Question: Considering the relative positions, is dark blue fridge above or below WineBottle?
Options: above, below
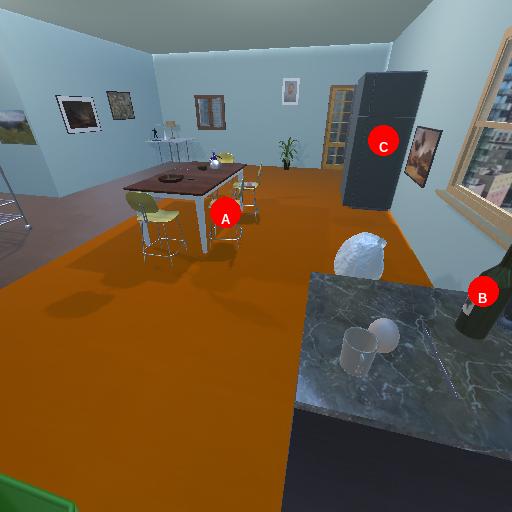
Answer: above